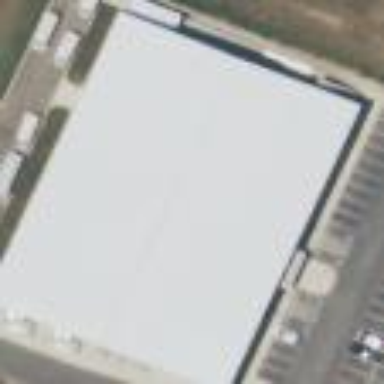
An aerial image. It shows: Sports center building.